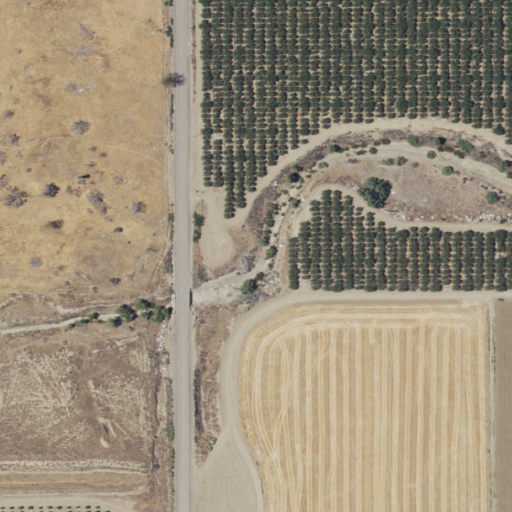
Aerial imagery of gap in California named Polvadero Gap containing cultivated crops, low intensity development, grassland, and medium intensity development